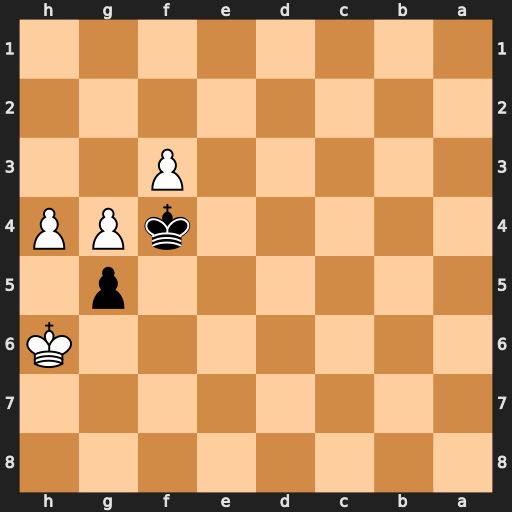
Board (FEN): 8/8/7K/6p1/5kPP/5P2/8/8
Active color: b
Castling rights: -
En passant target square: -
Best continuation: gxh4 g5 h3 g6 h2 g7 h1=Q+